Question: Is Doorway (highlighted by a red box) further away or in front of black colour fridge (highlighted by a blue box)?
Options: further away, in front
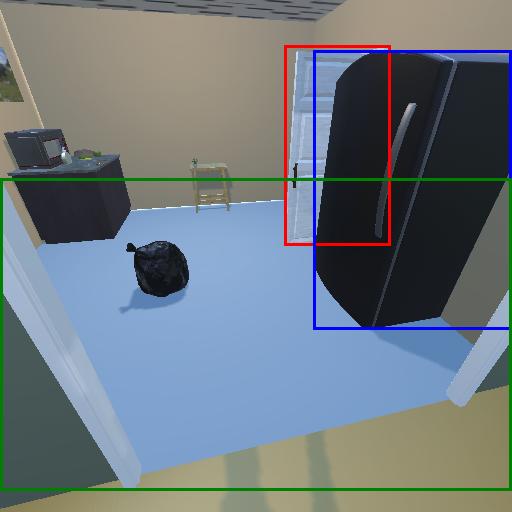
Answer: further away